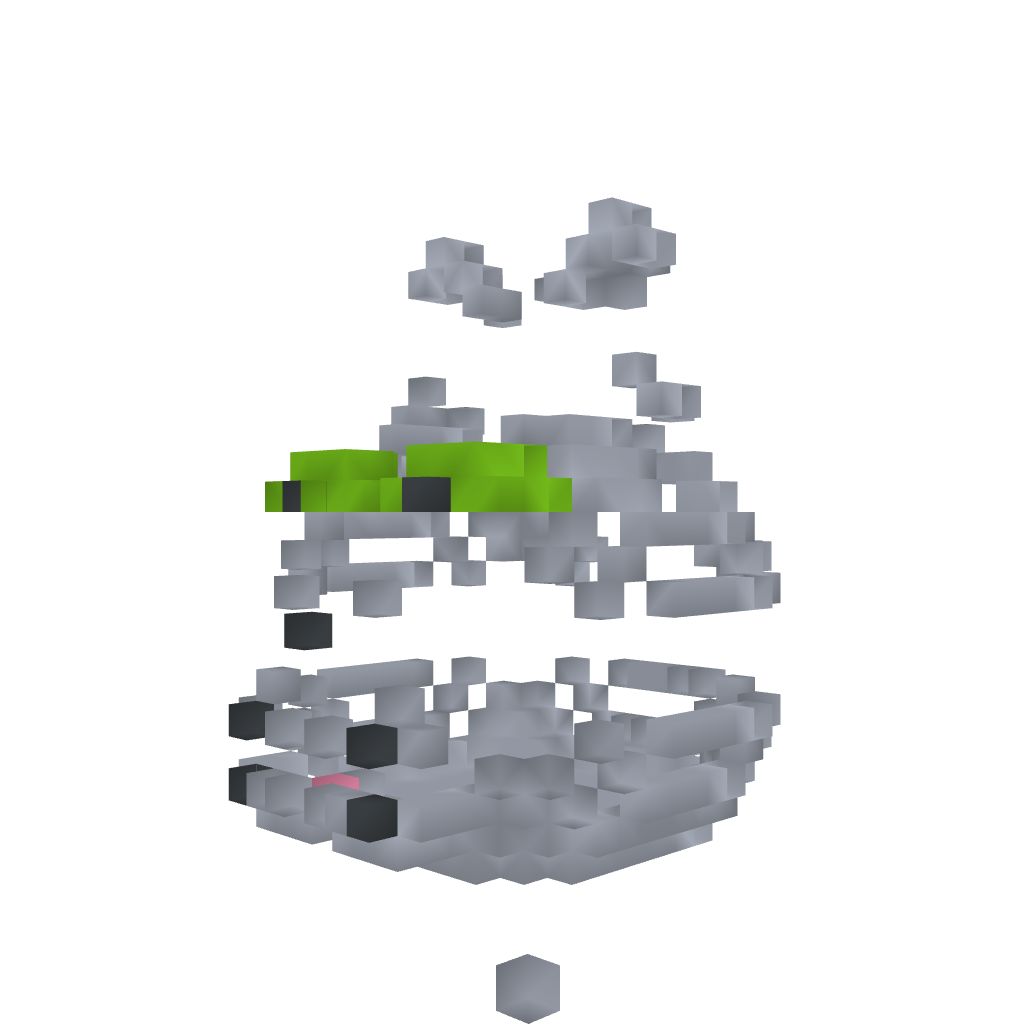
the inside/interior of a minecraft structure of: Cat Head - By Cybersneeze